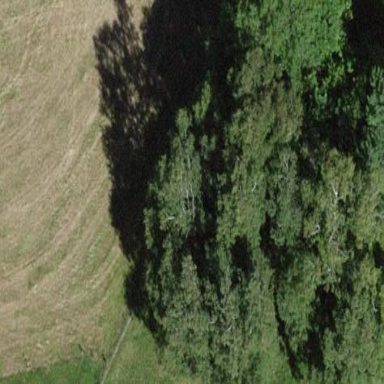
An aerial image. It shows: Forest with broadleaved trees.